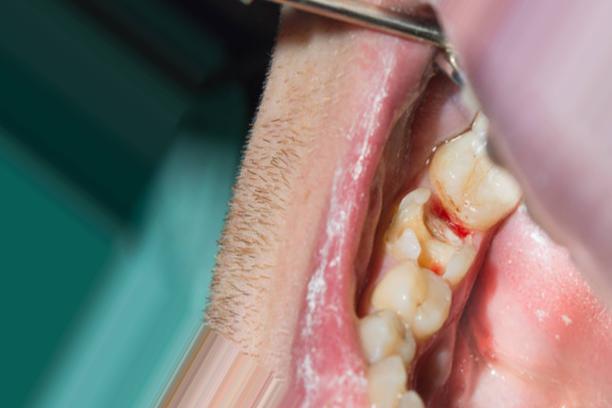
Condition: Caries